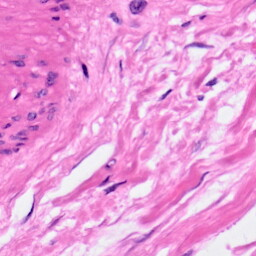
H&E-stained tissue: Pancreatic